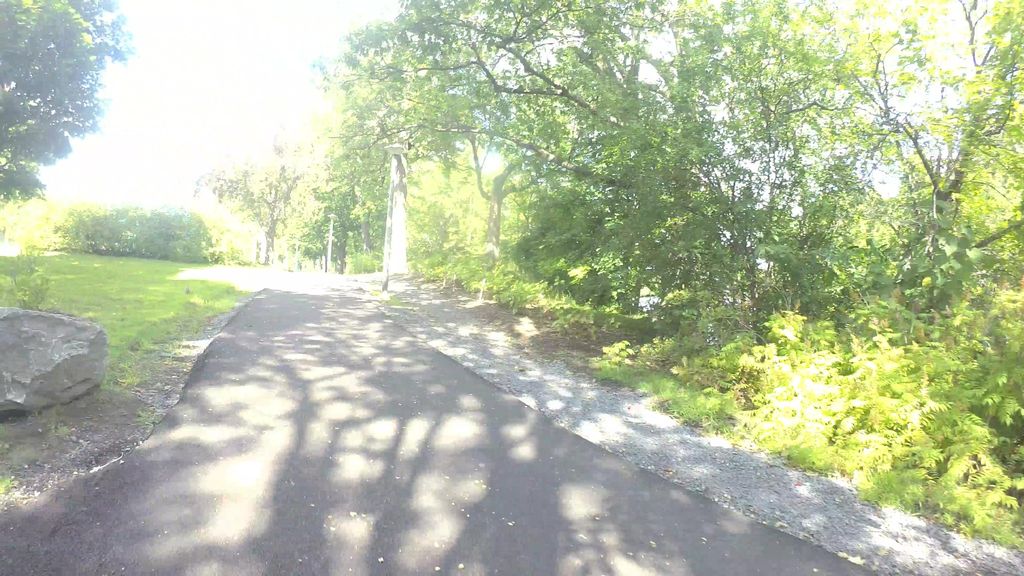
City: montreal